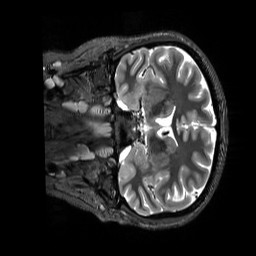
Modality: T2w
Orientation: coronal
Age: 26
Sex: female
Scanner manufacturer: siemens
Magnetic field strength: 3 T
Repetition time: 3.2 s
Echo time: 0.728 s